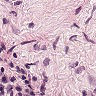
Metastatic tissue present: no